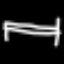
Label: bed